Question: I have followed <URL> to enable emacs in windows explorer by adding following registry:
'''
Windows Registry Editor Version 5.00
[HKEY_CLASSES_ROOT\*\shell\Open In Emacs]
[HKEY_CLASSES_ROOT\*\shell\Open In Emacs\Command]
@="\"C:\\Unix-Bin\\emacs-24.3\\bin\\emacsclientw.exe\" -a \"C:\\Unix-Bin\\emacs-24.3\\bin\\runemacs.exe\" \"%1\""
'''
Before today it works good. But today I find when to open file with "Open in Emacs" menu, following
error will popup. And later the file is opened by emacs correctly.
No idea why following error come out.
Error :
'''
C:\Unix-Bin\emacs-24.3\bin\emacsclientw.exe: connect: No connection could be made because the target machine actively refuse it.
'''

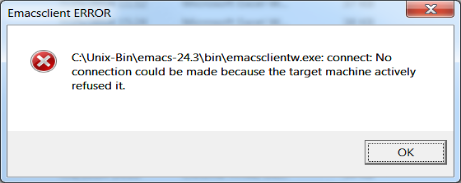
Answer: I had the same error message. In my case I had to delete the old connection: I removed
'''
~/emacs.d/server/server
'''
file and then it worked.